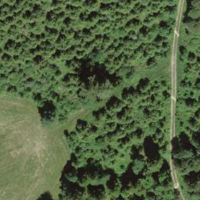
EUNIS habitat code: 43
Species observed at this site:
Lathyrus vernus